Field crop: maize
Growth stage: 2
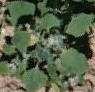
Species: chenopodium